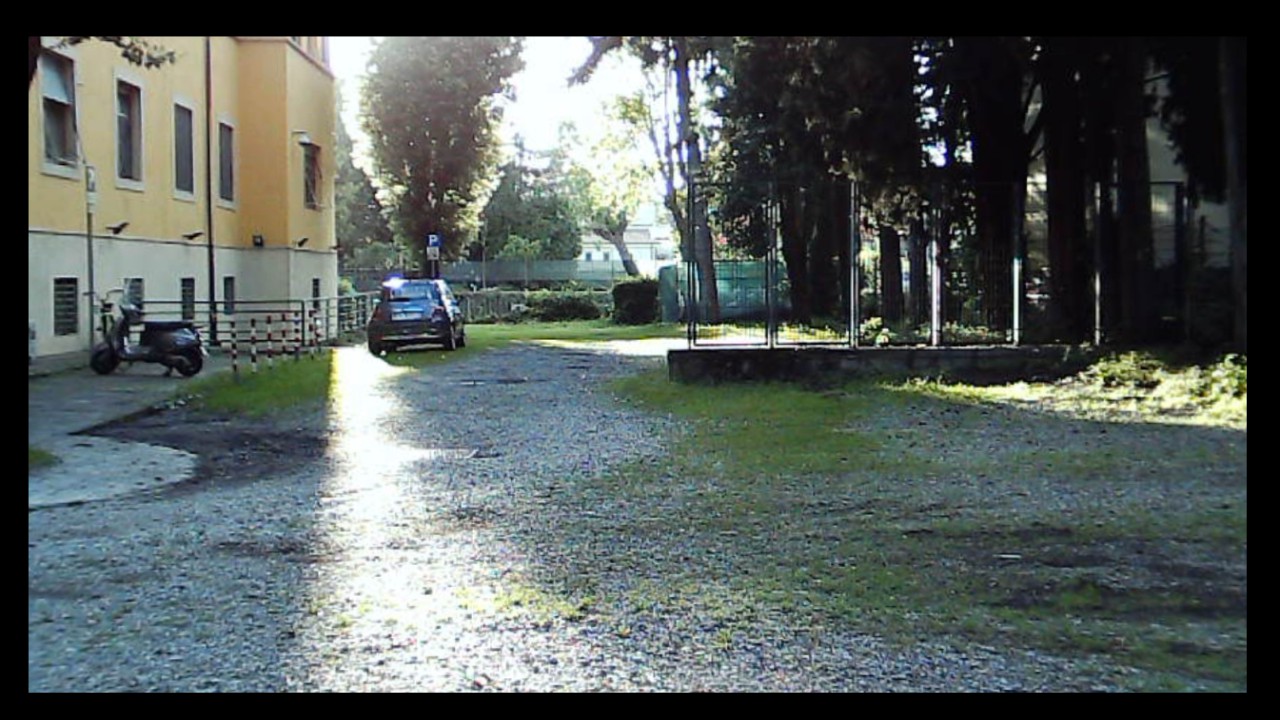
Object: Betafpv air75